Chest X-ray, PA view. Patient: 68 years old, sex M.
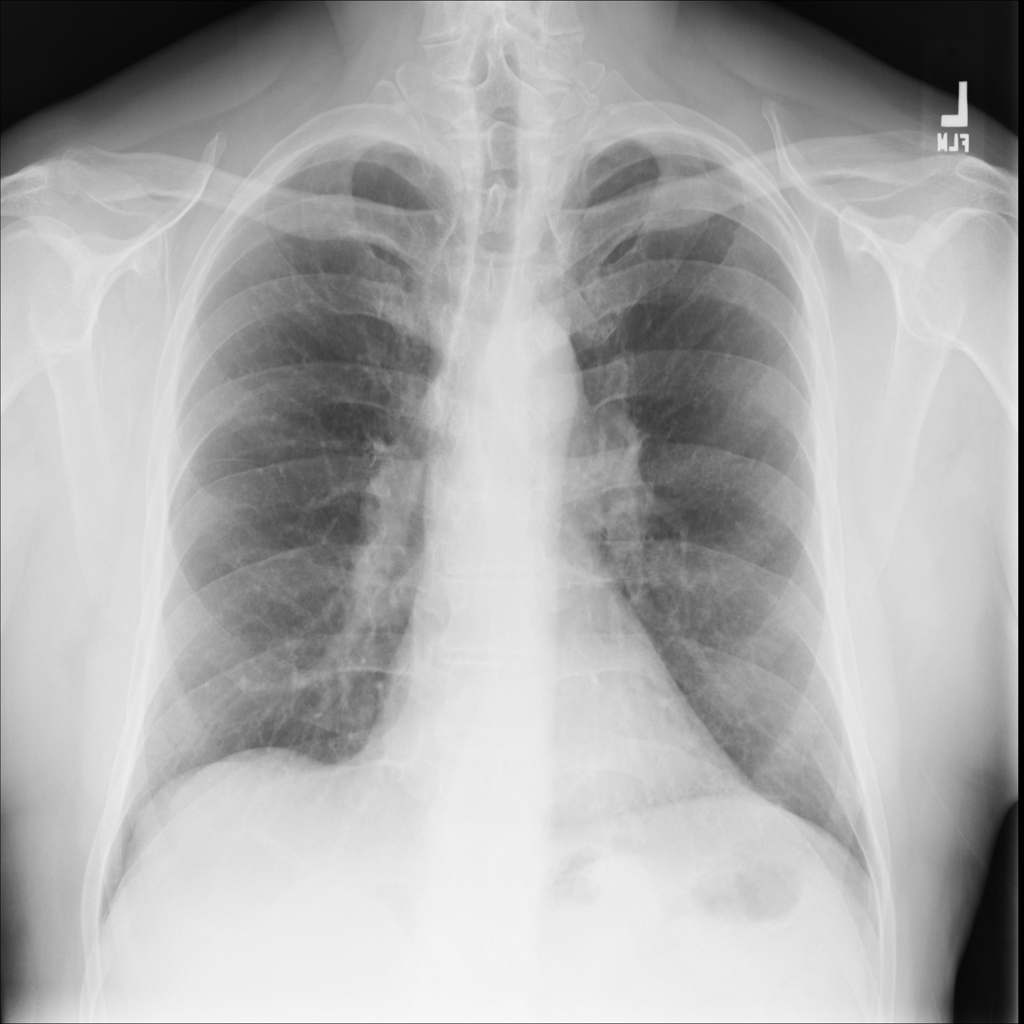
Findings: No Finding